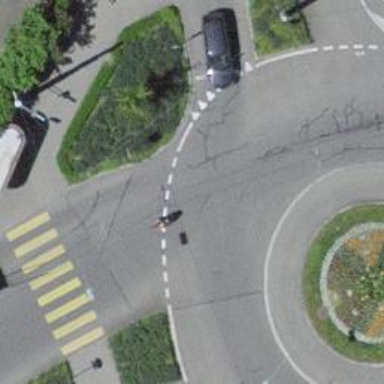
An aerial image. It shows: Secondary road with asphalt surface. There is roundabout at the junction. The road has separate sidewalk and trolley wires are present.